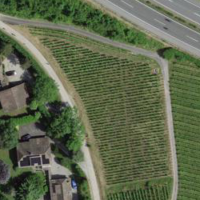
EUNIS habitat code: 57
Species observed at this site:
Cotinus coggygria